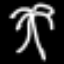
Label: palm tree